Field crop: maize
Growth stage: 1
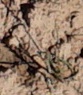
Species: lolium